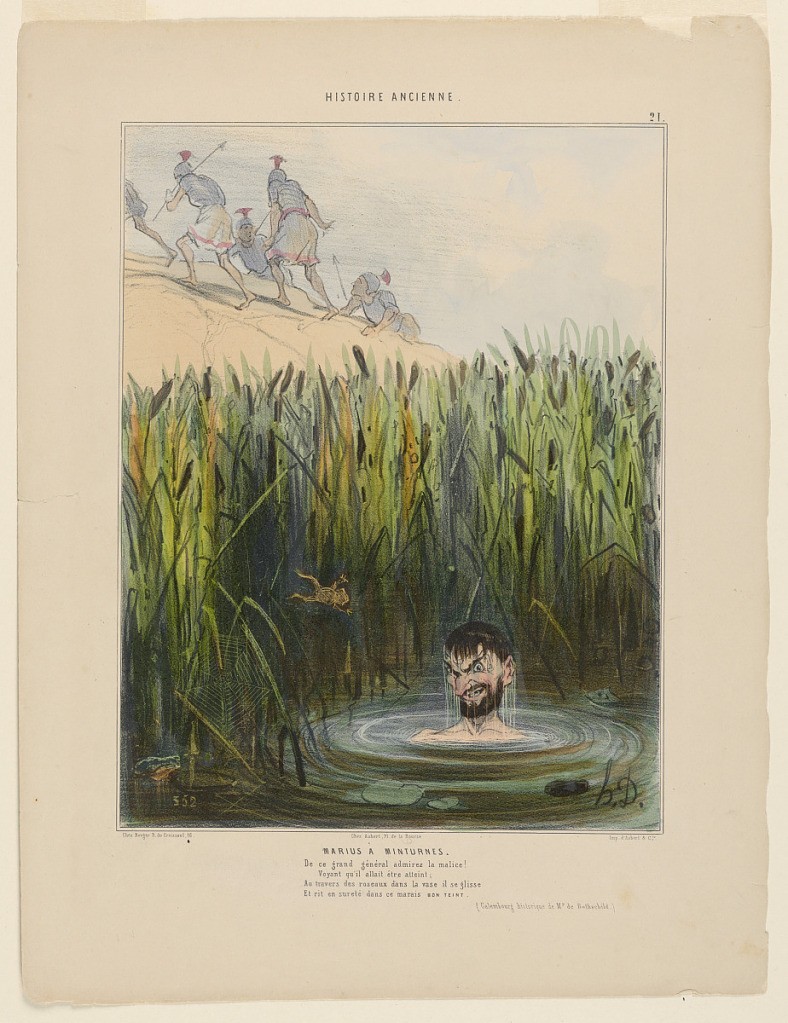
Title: Marius a Minturnes, plate 21 from the HIstoire Ancienne
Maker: Honore Daumier, French, 1808 – 1879
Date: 1842
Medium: hand colored lithograph on paper
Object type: Print
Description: Vertical rectangle. Swamp plants and frog pond with Marius, submerged to shoulders, hiding from group of soldiers climbing hill in background.